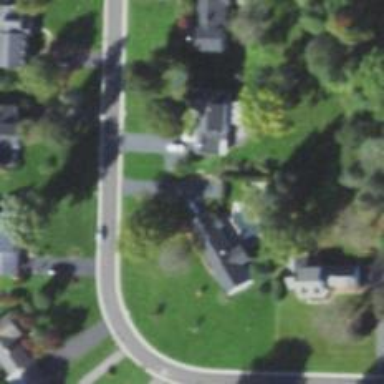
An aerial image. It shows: Driveway.